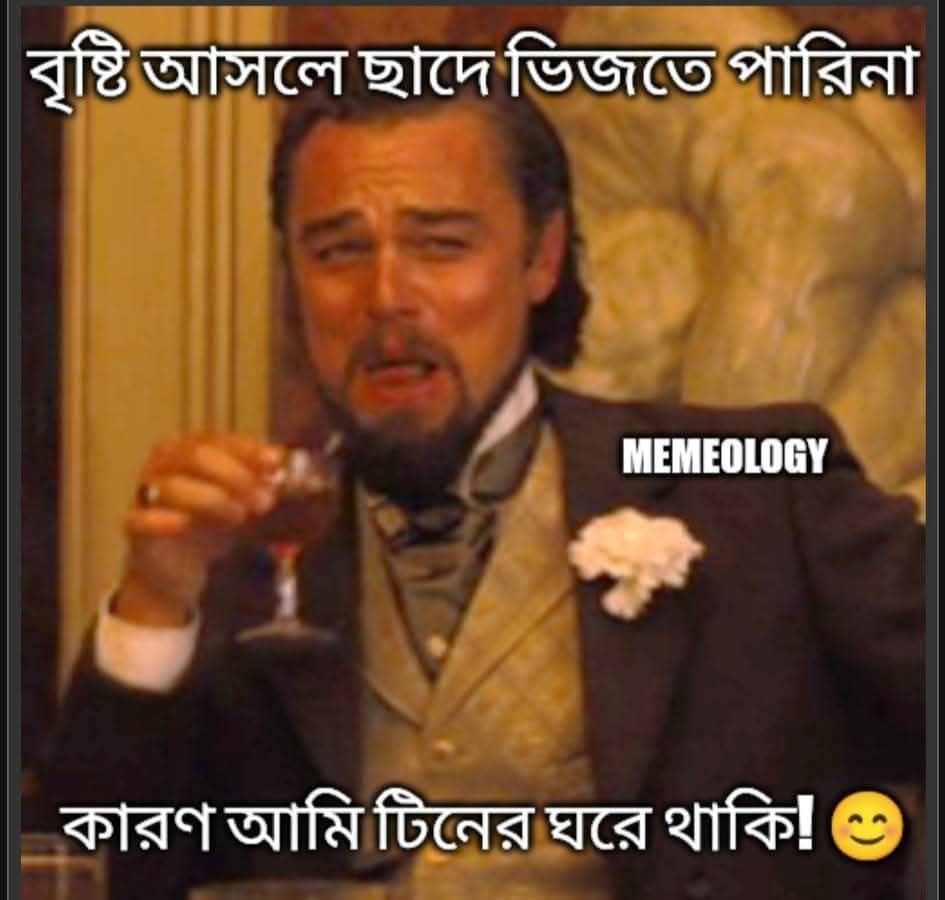
Text: বৃষ্টি আসলে ছাদে ভিজতে পারিনা
কারণ আমি টিনের ঘরে থাকি!
Label: Non Hate